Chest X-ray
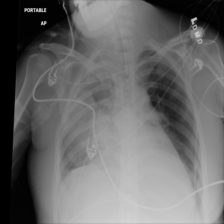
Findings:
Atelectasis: negative
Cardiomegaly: negative
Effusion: negative
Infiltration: negative
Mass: negative
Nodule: negative
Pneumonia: negative
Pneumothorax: negative
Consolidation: positive
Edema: negative
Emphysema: negative
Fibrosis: negative
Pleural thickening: negative
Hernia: negative